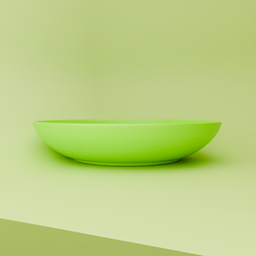
Label: tools